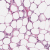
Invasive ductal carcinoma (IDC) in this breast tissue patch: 0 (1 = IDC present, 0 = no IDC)